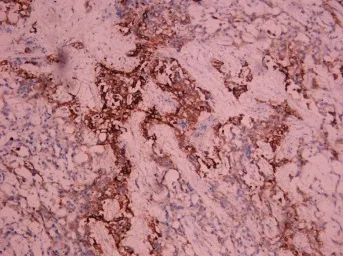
Light microscopic appearance and immunohistochemical staining of YST originating from the broad ligament. PLAP negative.
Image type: pathology (immunostaining)